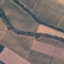
Label: PermanentCrop